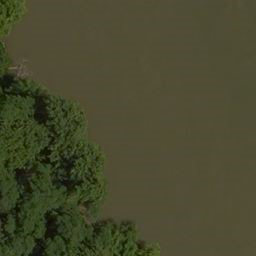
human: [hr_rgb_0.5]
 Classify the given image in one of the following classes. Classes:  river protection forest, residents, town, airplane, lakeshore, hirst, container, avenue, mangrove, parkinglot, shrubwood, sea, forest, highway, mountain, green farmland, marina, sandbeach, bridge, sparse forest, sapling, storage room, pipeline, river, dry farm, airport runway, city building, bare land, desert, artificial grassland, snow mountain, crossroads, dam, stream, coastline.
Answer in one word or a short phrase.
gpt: river protection forest